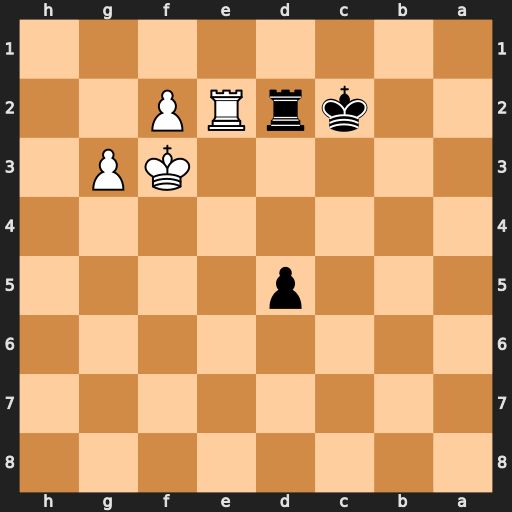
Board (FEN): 8/8/8/3p4/8/5KP1/2krRP2/8
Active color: b
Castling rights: -
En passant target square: -
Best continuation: Rxe2 Kxe2 d4 f4 d3+